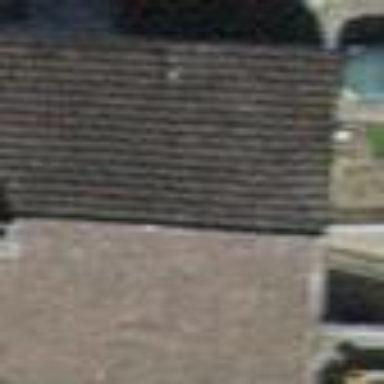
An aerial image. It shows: Semidetached house with gabled roof.